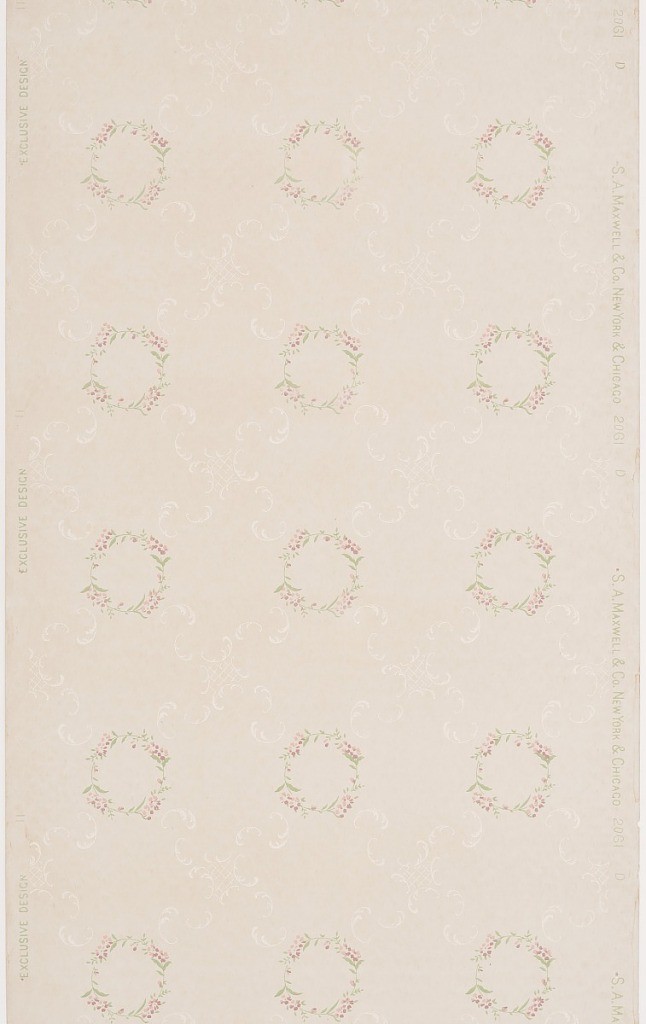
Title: Ceiling paper
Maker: Maxwell & Co., S.A., Chicago, Illinois, USA
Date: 1905–1915
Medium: Machine-printed paper, liquid mica
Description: On gray ground, small wreaths in green and pink with lightly printed white C-scrolls. Printed on off-white ground.